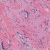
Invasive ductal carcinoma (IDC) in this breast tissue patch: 1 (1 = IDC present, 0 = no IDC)